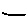
Label: line